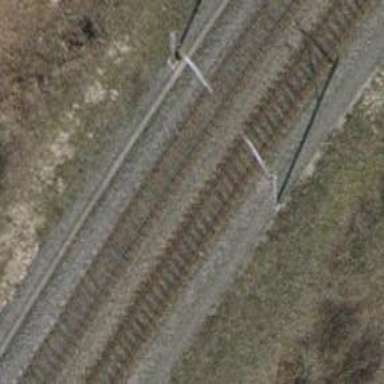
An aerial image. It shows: Railway with electrified contact lines.